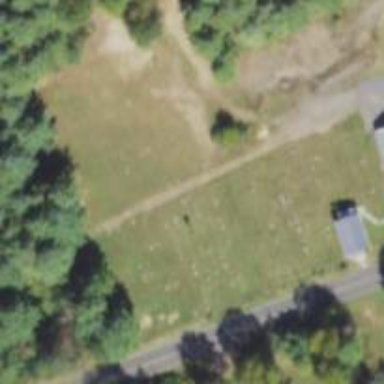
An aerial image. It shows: Cemetery.